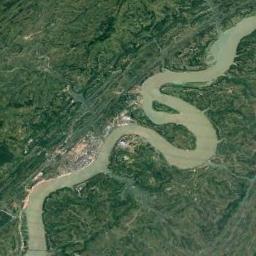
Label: river